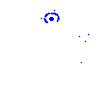
Particle: kaon